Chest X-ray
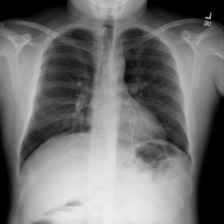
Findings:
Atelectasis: negative
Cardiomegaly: negative
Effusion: negative
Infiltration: positive
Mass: negative
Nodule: negative
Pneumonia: negative
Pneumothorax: negative
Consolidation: negative
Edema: negative
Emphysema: negative
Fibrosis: negative
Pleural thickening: negative
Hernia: negative